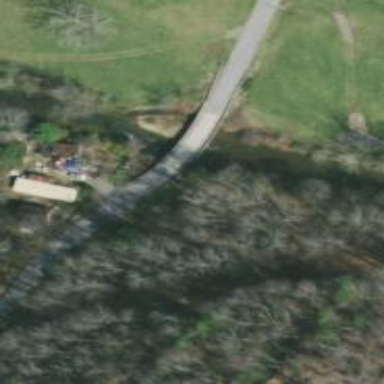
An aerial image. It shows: Residential road with bridge.